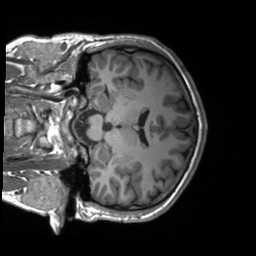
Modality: T1w
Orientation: coronal
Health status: healthy
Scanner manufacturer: siemens
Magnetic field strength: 3 T
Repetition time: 2.3 s
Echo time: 0.00228 s